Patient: sex F, age 72
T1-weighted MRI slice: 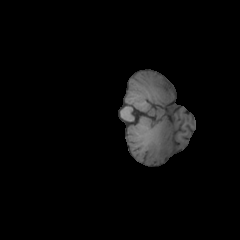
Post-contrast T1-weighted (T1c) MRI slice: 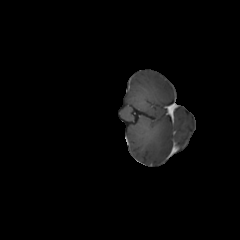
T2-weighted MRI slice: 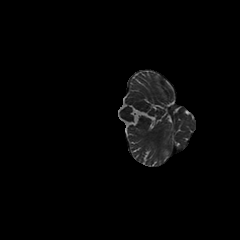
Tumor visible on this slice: no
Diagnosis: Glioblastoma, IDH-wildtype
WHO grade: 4